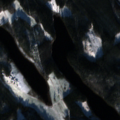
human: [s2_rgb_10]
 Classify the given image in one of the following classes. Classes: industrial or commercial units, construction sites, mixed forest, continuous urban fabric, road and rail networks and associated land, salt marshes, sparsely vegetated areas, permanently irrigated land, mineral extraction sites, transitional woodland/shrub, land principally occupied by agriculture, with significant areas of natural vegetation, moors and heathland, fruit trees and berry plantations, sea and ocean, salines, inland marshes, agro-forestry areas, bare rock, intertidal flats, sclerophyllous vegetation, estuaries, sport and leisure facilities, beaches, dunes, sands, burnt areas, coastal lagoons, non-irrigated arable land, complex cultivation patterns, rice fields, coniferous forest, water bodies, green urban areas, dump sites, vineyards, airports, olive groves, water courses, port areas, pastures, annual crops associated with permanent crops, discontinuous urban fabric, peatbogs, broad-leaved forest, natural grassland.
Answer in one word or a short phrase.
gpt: land principally occupied by agriculture, with significant areas of natural vegetation, coniferous forest, mixed forest, water bodies